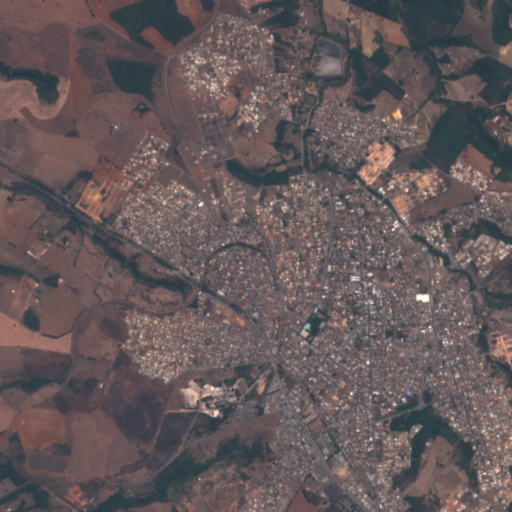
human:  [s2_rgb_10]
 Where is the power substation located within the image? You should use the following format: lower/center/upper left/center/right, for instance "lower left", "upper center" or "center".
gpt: The power substation is located in the lower center of the image.
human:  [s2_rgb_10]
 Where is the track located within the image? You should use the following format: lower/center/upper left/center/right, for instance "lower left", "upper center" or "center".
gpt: The track is located in the center of the image.
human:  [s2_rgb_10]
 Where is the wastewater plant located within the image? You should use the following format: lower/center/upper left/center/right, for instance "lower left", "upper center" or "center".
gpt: The wastewater plant is located in the upper right of the image.
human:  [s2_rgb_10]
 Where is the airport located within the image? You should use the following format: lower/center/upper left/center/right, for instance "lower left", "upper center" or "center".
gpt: There is no airport in the image.